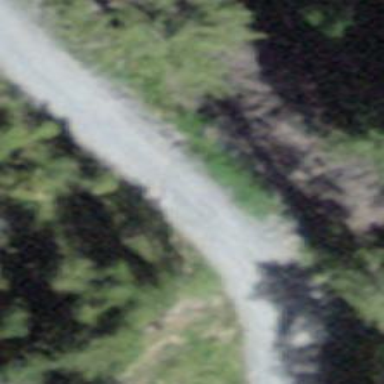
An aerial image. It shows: Downhill track with grade2 surface.